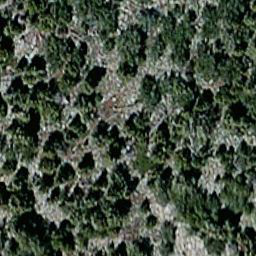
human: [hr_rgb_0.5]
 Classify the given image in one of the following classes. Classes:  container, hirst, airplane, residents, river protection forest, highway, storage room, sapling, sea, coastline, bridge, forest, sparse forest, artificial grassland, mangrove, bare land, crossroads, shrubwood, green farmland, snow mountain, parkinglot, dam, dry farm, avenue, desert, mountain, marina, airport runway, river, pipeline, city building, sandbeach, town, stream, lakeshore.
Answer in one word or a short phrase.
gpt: sparse forest